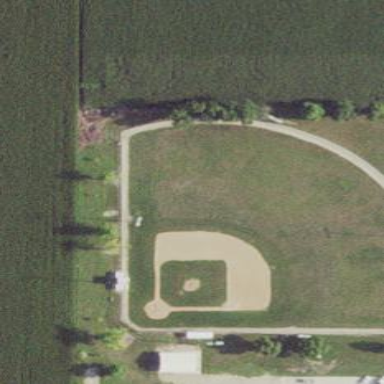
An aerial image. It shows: Baseball pitch for leisure land activities.